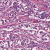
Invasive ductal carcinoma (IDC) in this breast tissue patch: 1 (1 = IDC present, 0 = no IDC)